Interaction volume radius: 10 \u00c5
Interaction volume height: 15 \u00c5
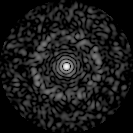
Disorder parameter: 0.856